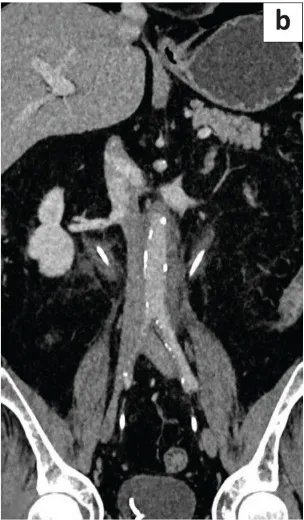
Coronal. Contrast-enhanced CT images show a soft tissue cuff along the abdominal aorta. And along both upper ureters. With ureteric stents in-situ.
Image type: radiology (ct)